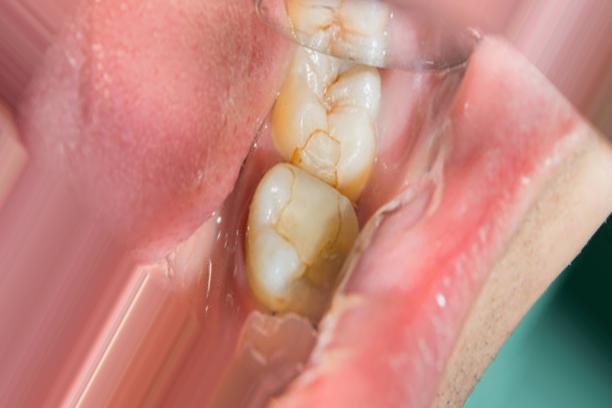
Condition: Caries